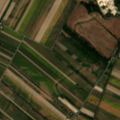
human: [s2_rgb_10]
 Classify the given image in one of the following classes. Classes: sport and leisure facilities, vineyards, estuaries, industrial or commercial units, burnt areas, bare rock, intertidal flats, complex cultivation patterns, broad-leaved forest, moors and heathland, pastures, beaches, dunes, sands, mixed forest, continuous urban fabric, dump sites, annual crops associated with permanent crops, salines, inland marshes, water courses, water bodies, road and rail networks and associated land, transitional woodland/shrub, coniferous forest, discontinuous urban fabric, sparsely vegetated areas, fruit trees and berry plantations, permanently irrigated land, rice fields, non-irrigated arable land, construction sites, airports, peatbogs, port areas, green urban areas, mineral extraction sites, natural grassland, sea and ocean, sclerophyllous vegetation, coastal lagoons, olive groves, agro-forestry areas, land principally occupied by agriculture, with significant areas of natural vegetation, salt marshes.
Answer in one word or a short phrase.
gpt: discontinuous urban fabric, industrial or commercial units, non-irrigated arable land